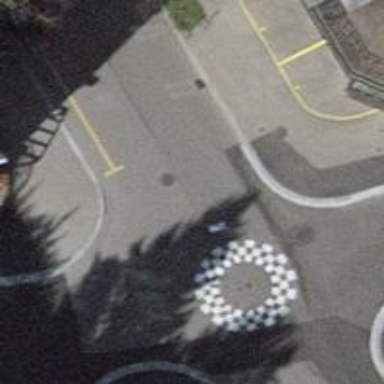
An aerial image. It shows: Unmarked crossing on footway.